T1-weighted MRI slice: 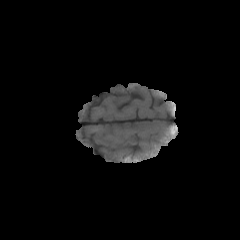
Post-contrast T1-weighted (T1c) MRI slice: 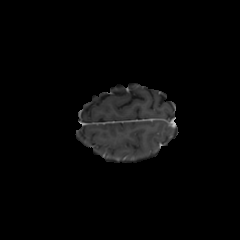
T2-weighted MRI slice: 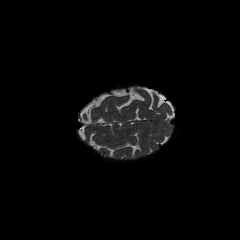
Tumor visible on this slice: no